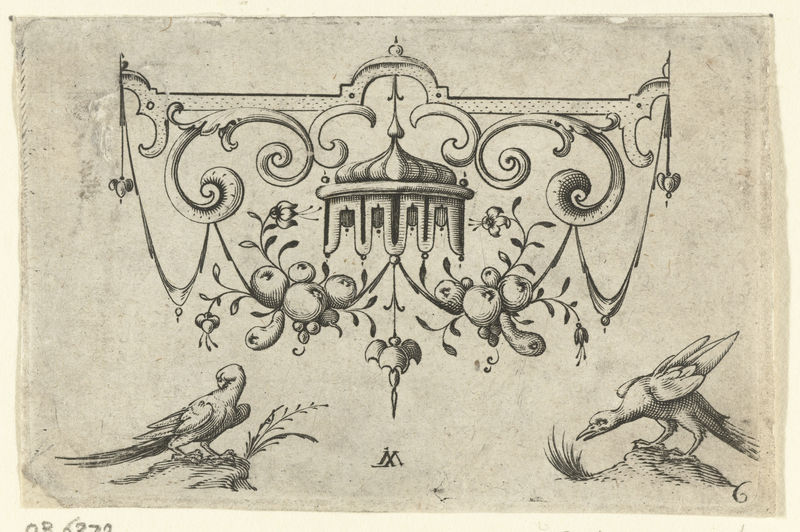
Titel: Spits met baldakijn waaronder festoenen hangen
Künstler: Adriaen Muntinck
Standort: Amsterdam
Institution: Rijksmuseum
Schlagwörter: adler, vogel, grau, schwarz, skizze, zeichnung, gras, obst, band, barock, federn, taube, signatur, vögel, früchte, apfel, äpfel, papier, schnabel, studie, grafik, vergilbt, jugendstil, verzierung, lüster, birne, birnen, tauben, beeren, schwarz-weiß, stich, voluten, baldachin, rabe, ornamentik, kupferstich, verzeirung, raben, architekturelement, vignette, m, 2 vögel, mm